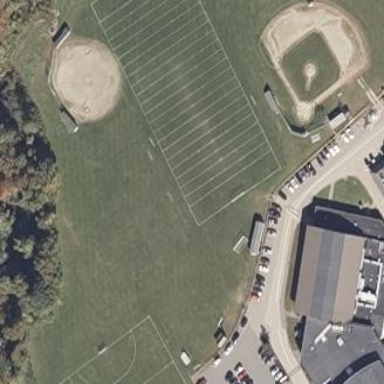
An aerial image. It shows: Softball pitch for leisure sports.